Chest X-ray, PA view. Patient: 47 years old, sex M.
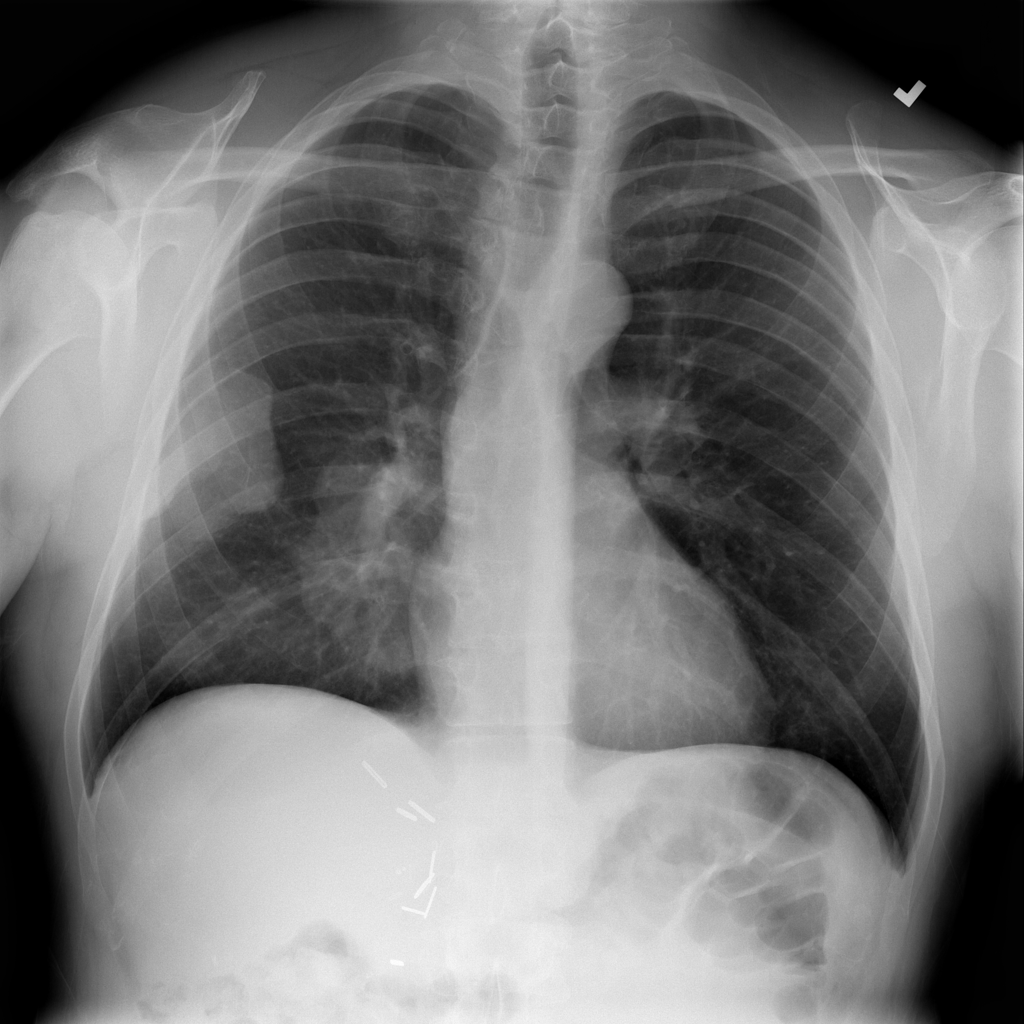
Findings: Mass